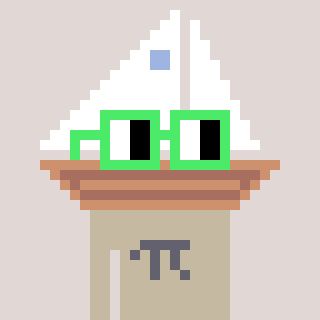
a pixel art character with square light green glasses, a sailboat-shaped head and a bege-colored body on a warm background